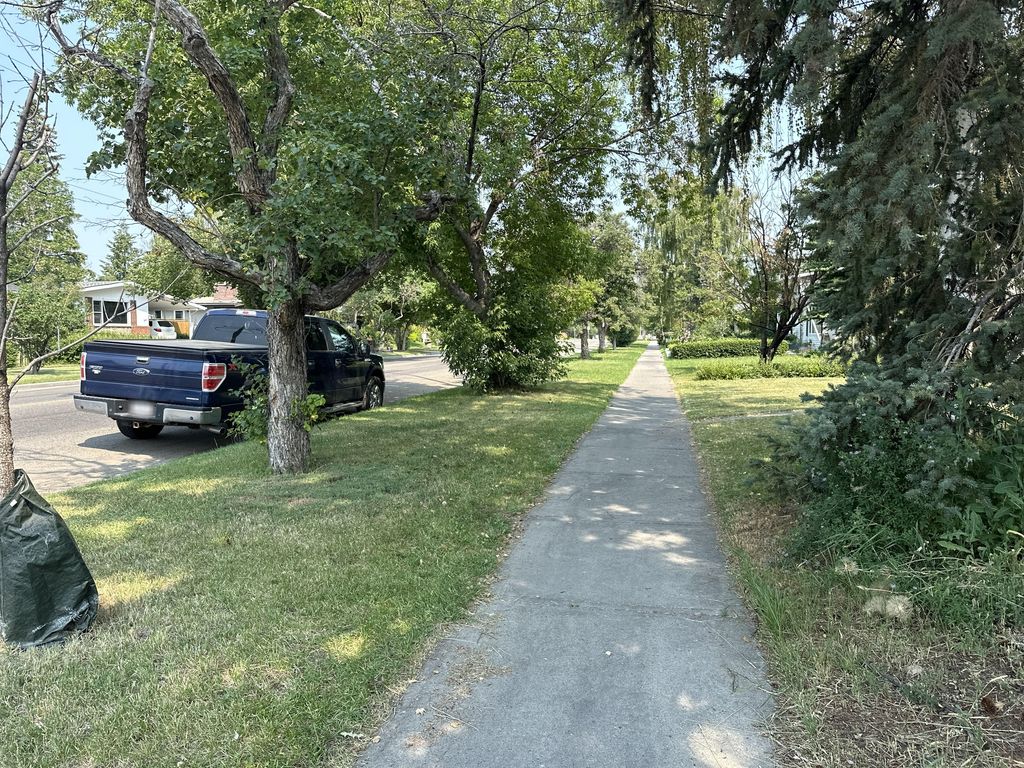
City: calgary